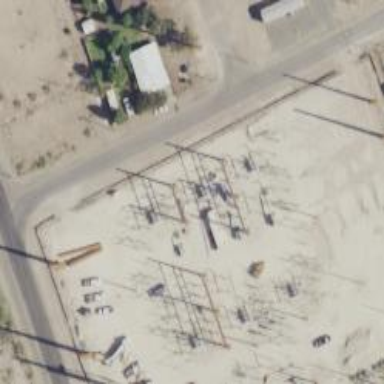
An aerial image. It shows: Switch for power supply.